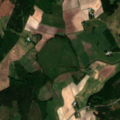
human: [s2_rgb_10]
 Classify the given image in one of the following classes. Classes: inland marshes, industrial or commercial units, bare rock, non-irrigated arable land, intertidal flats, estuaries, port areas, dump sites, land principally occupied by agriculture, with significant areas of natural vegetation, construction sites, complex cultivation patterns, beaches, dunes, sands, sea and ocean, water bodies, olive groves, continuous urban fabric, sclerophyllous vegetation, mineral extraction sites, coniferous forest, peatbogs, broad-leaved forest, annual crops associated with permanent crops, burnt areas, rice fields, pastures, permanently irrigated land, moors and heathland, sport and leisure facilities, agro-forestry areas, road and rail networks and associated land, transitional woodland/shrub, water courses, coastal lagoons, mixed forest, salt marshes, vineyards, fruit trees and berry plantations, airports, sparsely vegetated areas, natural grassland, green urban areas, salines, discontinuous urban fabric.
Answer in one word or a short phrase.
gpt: non-irrigated arable land, coniferous forest, mixed forest